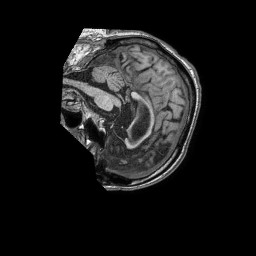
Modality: T1w
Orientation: sagittal
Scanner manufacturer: philips
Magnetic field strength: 1.5 T
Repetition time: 0.007123 s
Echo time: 0.003228 s